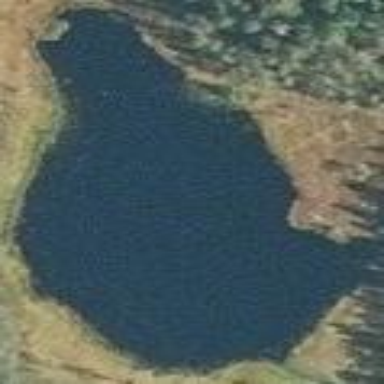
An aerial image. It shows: Serene pond surrounded by nature.